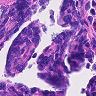
Metastatic tissue present: no